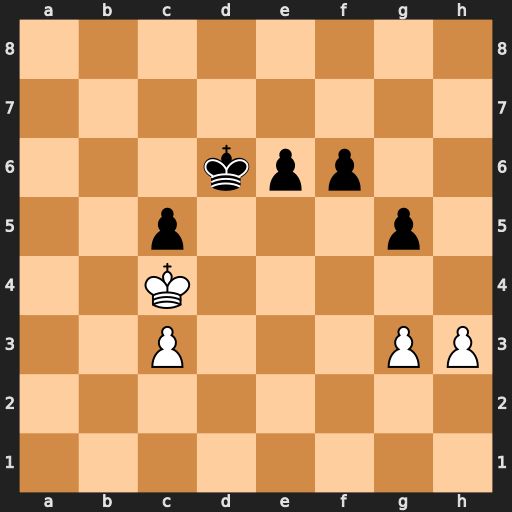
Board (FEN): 8/8/3kpp2/2p3p1/2K5/2P3PP/8/8
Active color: w
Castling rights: -
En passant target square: -
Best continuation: h4 gxh4 gxh4 Ke5 Kxc5